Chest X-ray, PA view. Patient: 38 years old, sex M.
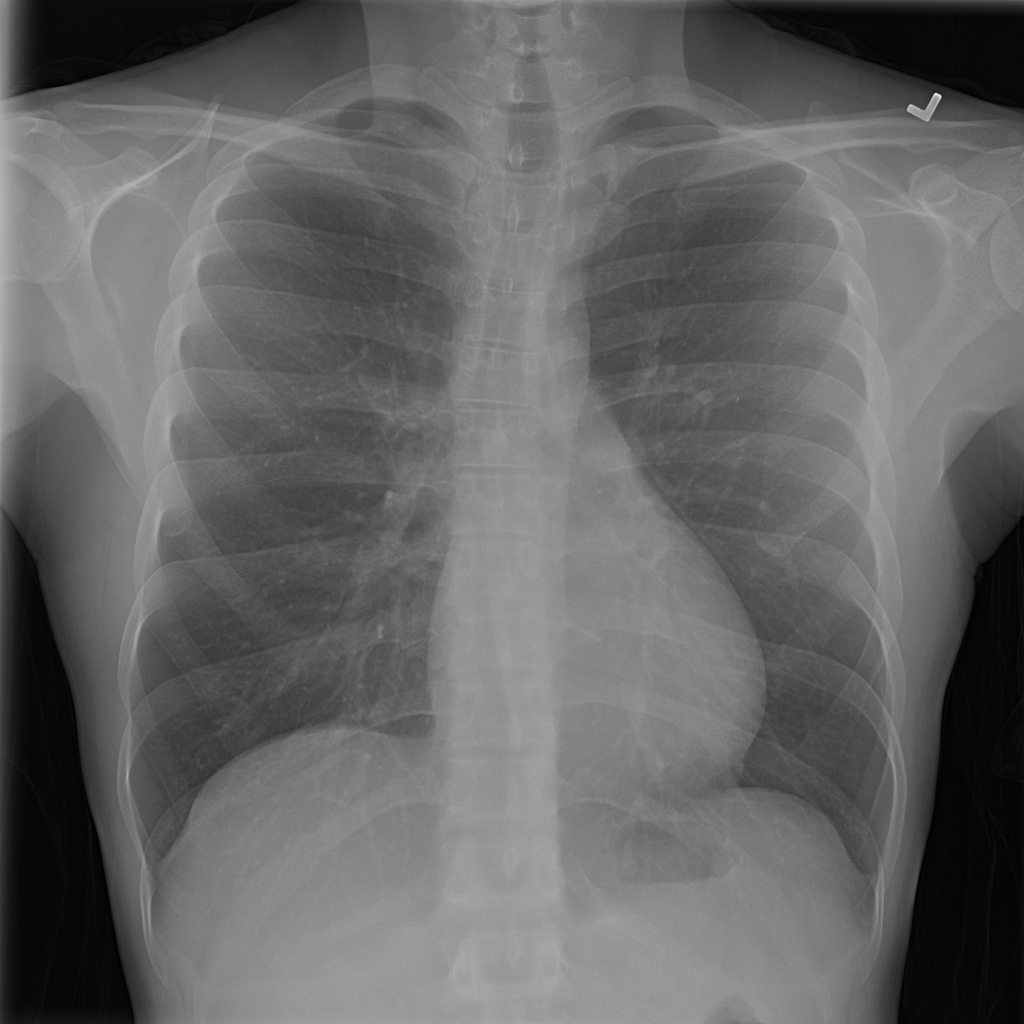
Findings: No Finding